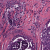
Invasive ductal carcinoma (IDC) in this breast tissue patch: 0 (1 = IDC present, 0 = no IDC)